Interaction volume radius: 10 \u00c5
Interaction volume height: 20 \u00c5
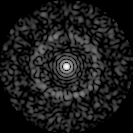
Disorder parameter: 0.8256